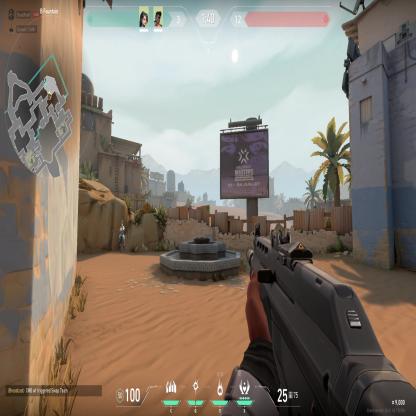
Label: teammate